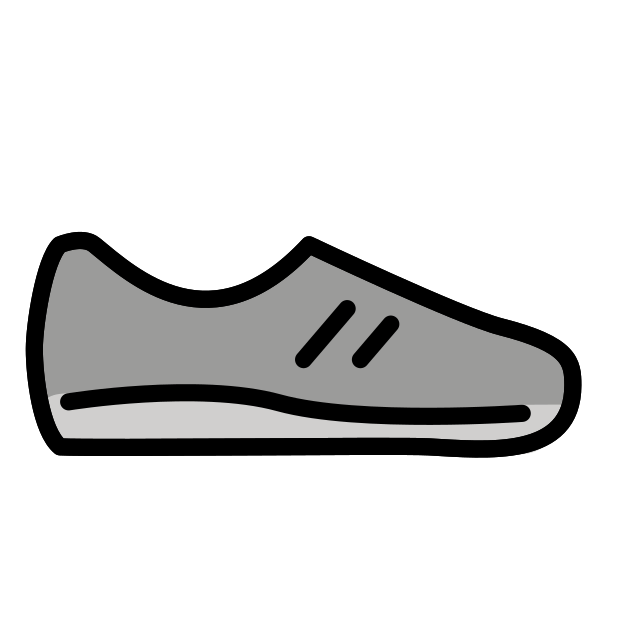
running shoe